Question: In my application needs to display a smooth "move" google maps marker from one point to another.
I use the following method for the animation:
'''
public void animateMarker(final Marker marker, final LatLng toPosition,
final boolean hideMarker) {
final Handler handler = new Handler();
final long start = SystemClock.uptimeMillis();
Projection proj = mMap.getProjection();
Point startPoint = proj.toScreenLocation(marker.getPosition());
final LatLng startLatLng = proj.fromScreenLocation(startPoint);
final long duration = 500;
final Interpolator interpolator = new LinearInterpolator();
handler.post(new Runnable() {
@Override
public void run() {
long elapsed = SystemClock.uptimeMillis() - start;
float t = interpolator.getInterpolation((float) elapsed
/ duration);
double lng = t * toPosition.longitude + (1 - t)
* startLatLng.longitude;
double lat = t * toPosition.latitude + (1 - t)
* startLatLng.latitude;
marker.setPosition(new LatLng(lat, lng));
if (t < 1.0) {
// Post again 16ms later.
handler.postDelayed(this, 16);
} else {
if (hideMarker) {
marker.setVisible(false);
} else {
marker.setVisible(true);
}
}
}
});
}
'''
But as a result of simply creating a new marker to the new location (though old is not removed):

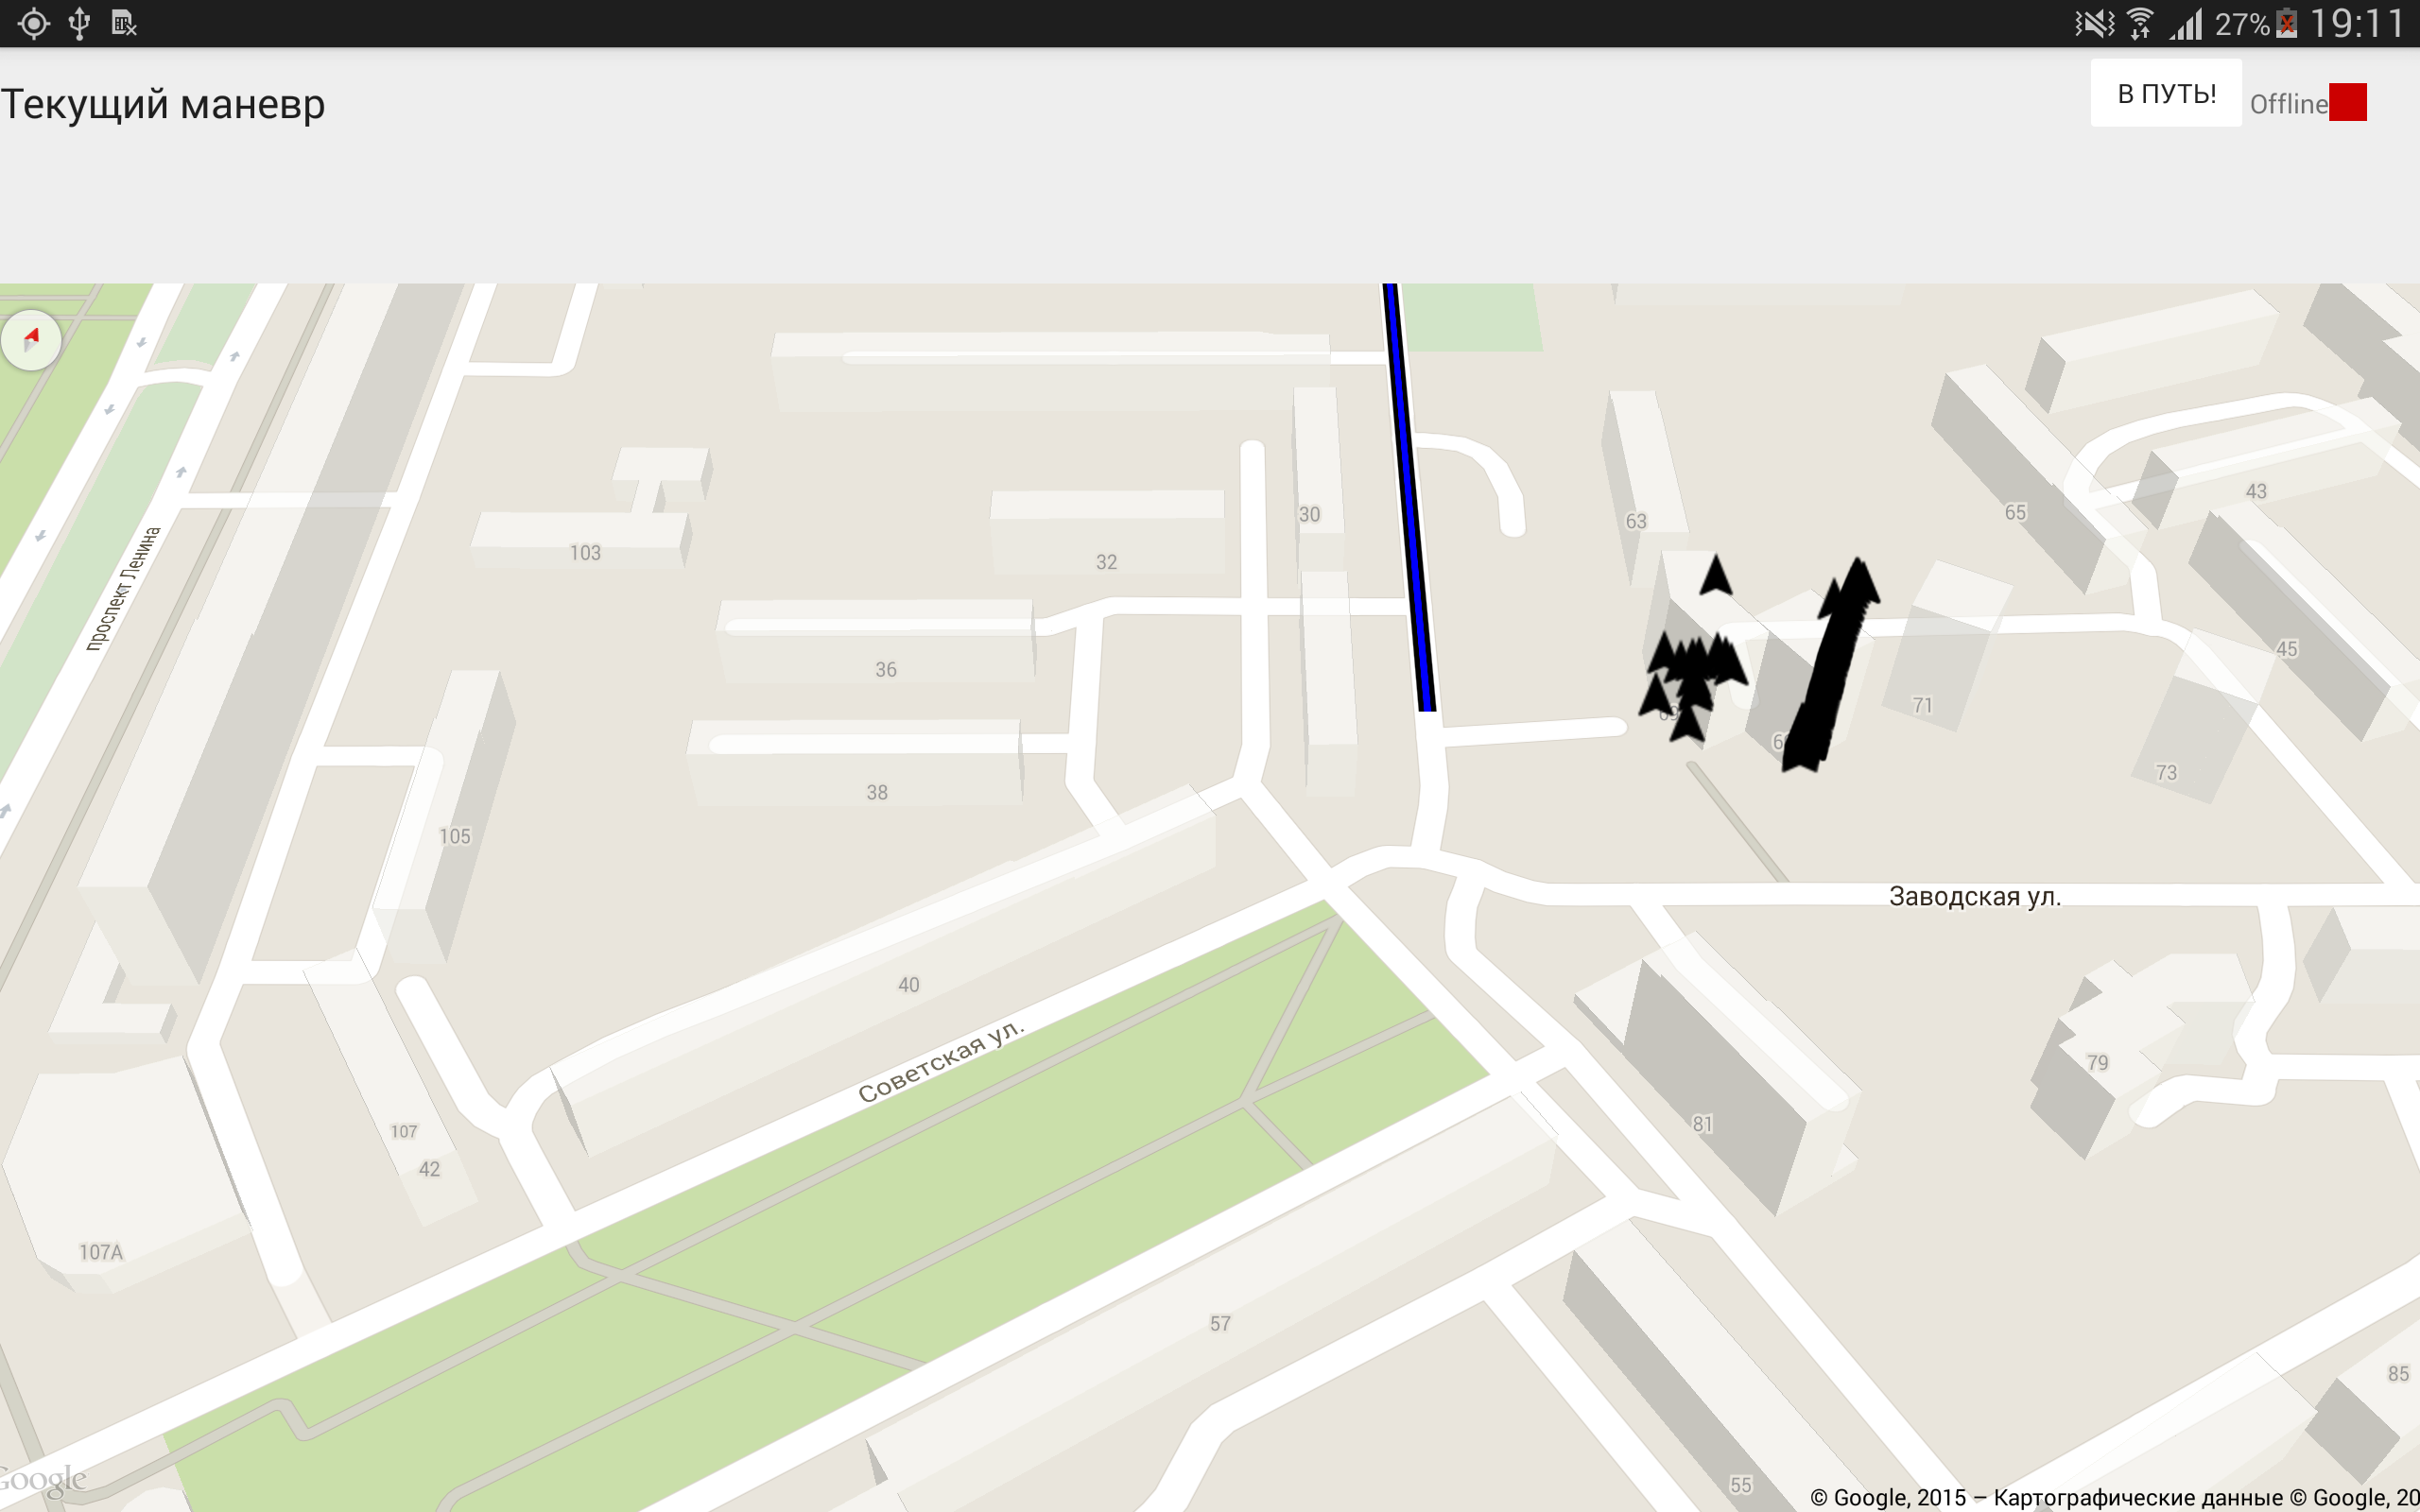
Answer: I copied some of the code from the <URL>.
I tried to reproduce it with this code and this <URL>, so hopefully my code would help you, even for a bit.
'''
static final LatLng SomePos = new LatLng(37.<PHONE>, -<PHONE>);
try {
if (googleMap == null) {
googleMap = ((MapFragment) getFragmentManager().findFragmentById(R.id.map)).getMap();
}
googleMap.setMapType(GoogleMap.MAP_TYPE_NORMAL);
googleMap.setMyLocationEnabled(true);
googleMap.setTrafficEnabled(false);
googleMap.setIndoorEnabled(false);
googleMap.setBuildingsEnabled(true);
googleMap.getUiSettings().setZoomControlsEnabled(true);
googleMap.moveCamera(CameraUpdateFactory.newLatLng(SomePos));
googleMap.moveCamera(CameraUpdateFactory.newCameraPosition(new CameraPosition.Builder()
.target(googleMap.getCameraPosition().target)
.zoom(17)
.bearing(30)
.tilt(45)
.build()));
myMarker = googleMap.addMarker(new MarkerOptions()
.position(SomePos)
.icon(BitmapDescriptorFactory.fromResource(R.mipmap.ic_launcher))
.title("Hello world"));
googleMap.setOnMarkerClickListener(new GoogleMap.OnMarkerClickListener()
{
@Override
public boolean onMarkerClick(Marker arg0) {
final LatLng startPosition = myMarker.getPosition();
final LatLng finalPosition = new LatLng(37.<PHONE>,-<PHONE>);
final Handler handler = new Handler();
final long start = SystemClock.uptimeMillis();
final Interpolator interpolator = new AccelerateDecelerateInterpolator();
final float durationInMs = 3000;
final boolean hideMarker = false;
handler.post(new Runnable() {
long elapsed;
float t;
float v;
@Override
public void run() {
// Calculate progress using interpolator
elapsed = SystemClock.uptimeMillis() - start;
t = elapsed / durationInMs;
v = interpolator.getInterpolation(t);
LatLng currentPosition = new LatLng(
startPosition.latitude*(1-t)+finalPosition.latitude*t,
startPosition.longitude*(1-t)+finalPosition.longitude*t);
myMarker.setPosition(currentPosition);
// Repeat till progress is complete.
if (t < 1) {
// Post again 16ms later.
handler.postDelayed(this, 16);
} else {
if (hideMarker) {
myMarker.setVisible(false);
} else {
myMarker.setVisible(true);
}
}
}
});
return true;
}
});
} catch (Exception e) {
e.printStackTrace();
}
'''